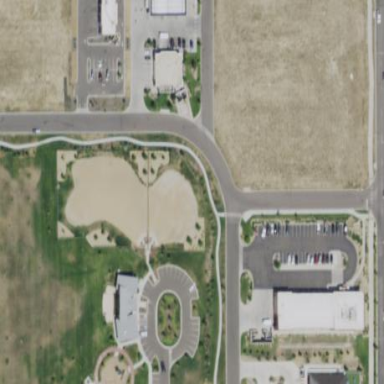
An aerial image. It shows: Dog park for leisure land.